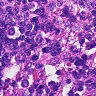
Metastatic tissue present: no